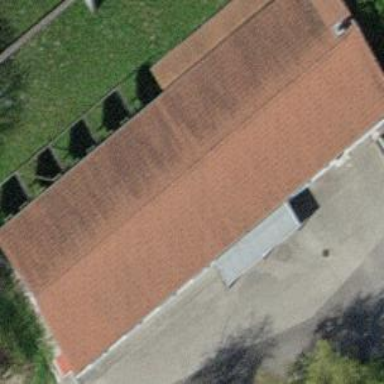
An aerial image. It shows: Building used for shooting sports.